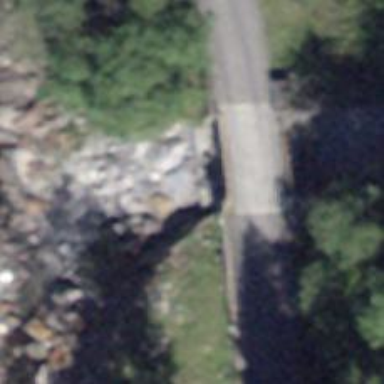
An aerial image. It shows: There is tunnel.